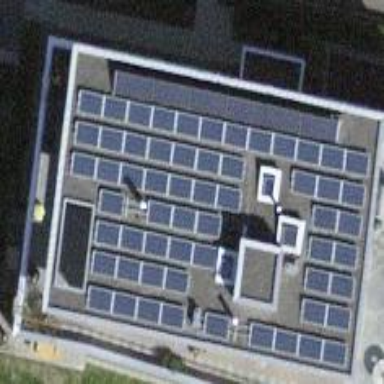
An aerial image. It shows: Solar power generator.